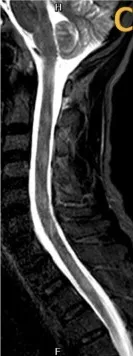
STIR-weighted. Spinal magnetic resonance imaging illustrates multifocal regions of heightened signal intensity at the C2-C6, T2-T7, and T10-T11 levels, indicative of multifocal longitudinal myelitis. The findings are compatible with the patient's symptoms.
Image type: radiology (mri)